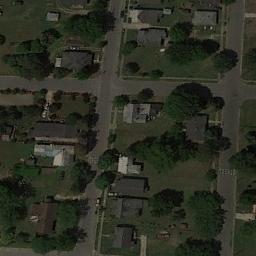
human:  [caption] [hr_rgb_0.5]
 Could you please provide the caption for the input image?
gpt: Many trees and buildings are in medium residential area .

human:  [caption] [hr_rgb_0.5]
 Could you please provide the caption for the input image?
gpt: The houses in the mid-sized residential area are all white .

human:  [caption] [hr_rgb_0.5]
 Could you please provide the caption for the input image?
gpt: The medium residential area has some neatly arranged houses and trees on the grass .

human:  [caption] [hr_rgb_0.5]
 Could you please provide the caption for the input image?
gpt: The medium residential is on the grass next to some trees and road .

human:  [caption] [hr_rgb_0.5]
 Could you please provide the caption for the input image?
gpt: There are some black buildings and green trees on the medium residential area .